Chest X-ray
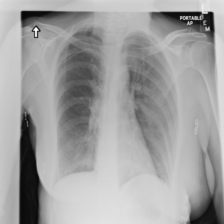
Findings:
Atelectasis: negative
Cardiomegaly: negative
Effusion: negative
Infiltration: negative
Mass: negative
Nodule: negative
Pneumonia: negative
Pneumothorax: negative
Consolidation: negative
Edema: negative
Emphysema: negative
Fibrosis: negative
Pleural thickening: negative
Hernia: negative